Question: I am interested in capturing a portion of the map to create the image you see on the top of the popover. I guess I'll capture a UIImage, you can do so starting from the coordinates of the pin?
Thanks

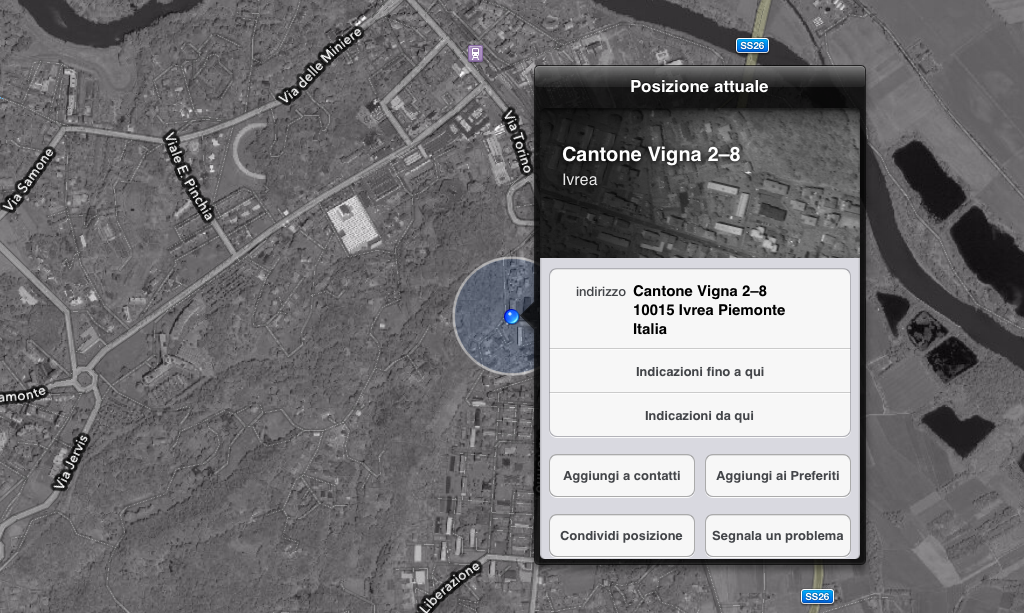
Answer: On 'iOS7' you can use 'MKMapSnapshotter'